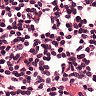
Metastatic tissue present: no